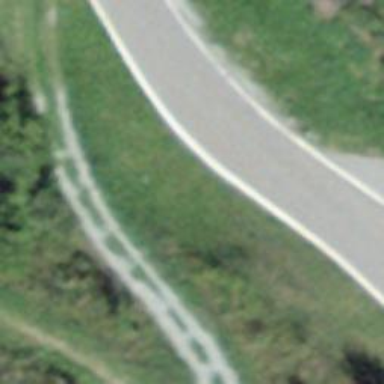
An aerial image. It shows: Tertiary road.